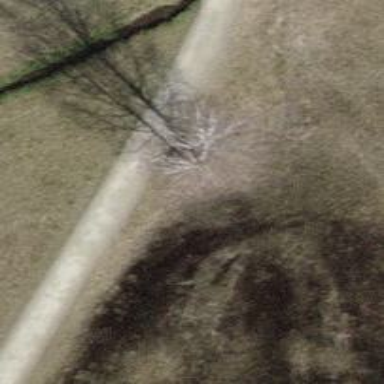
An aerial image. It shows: Brown bench in the vicinity.